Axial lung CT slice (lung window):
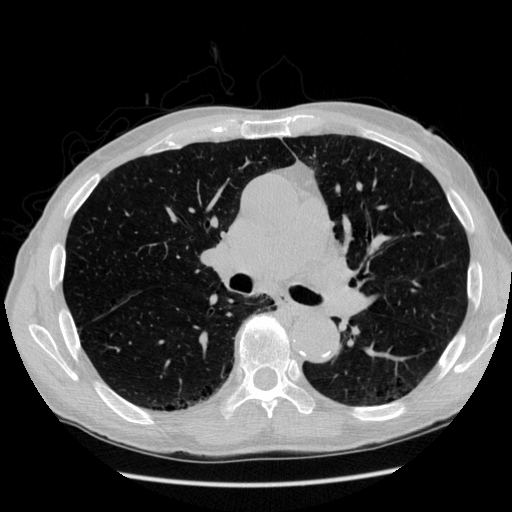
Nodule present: no